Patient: sex F, age 31
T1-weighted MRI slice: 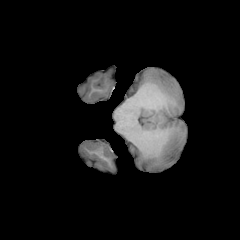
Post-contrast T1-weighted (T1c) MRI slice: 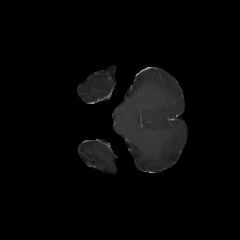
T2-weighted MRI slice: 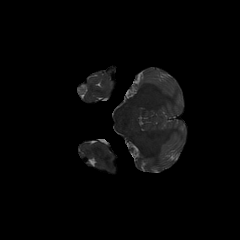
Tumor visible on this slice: no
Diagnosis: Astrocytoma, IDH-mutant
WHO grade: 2